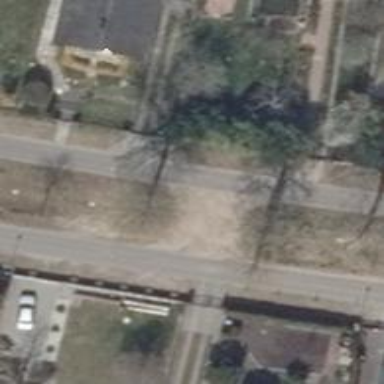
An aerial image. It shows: Driveway leading to service road.